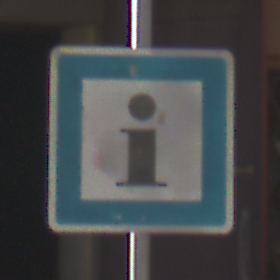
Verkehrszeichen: Informationsstelle
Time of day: MorningAfternoon
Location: Outdoor (Special)
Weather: PartlyCloudy
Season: NotSpecified
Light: Natural